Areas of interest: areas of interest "Educational"
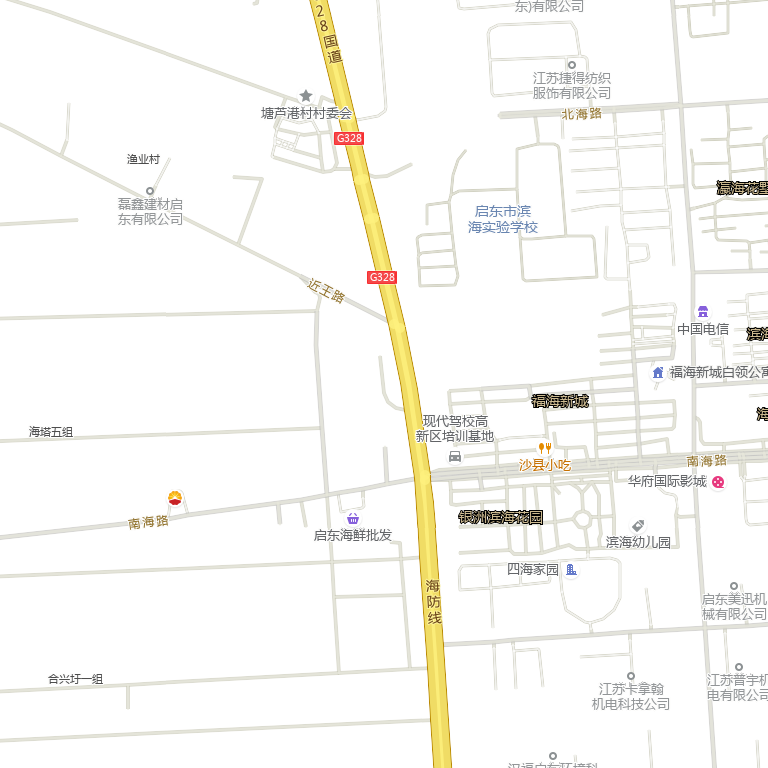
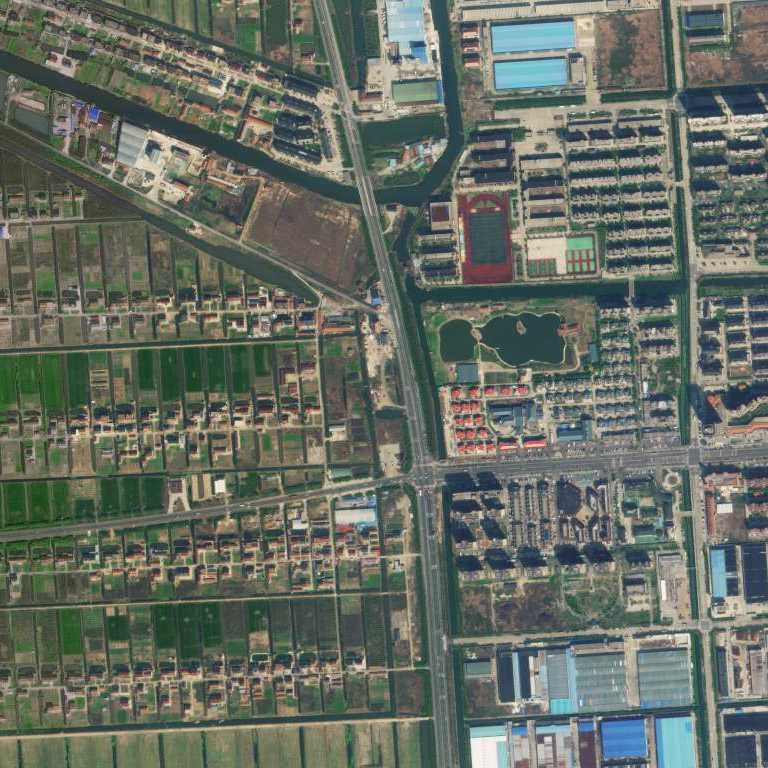